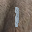
Label: 1